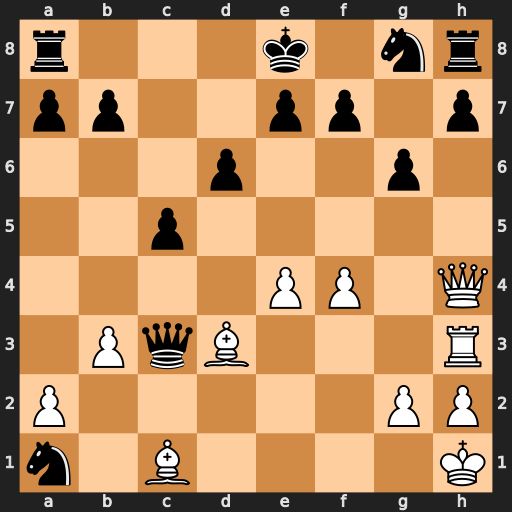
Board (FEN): r3k1nr/pp2pp1p/3p2p1/2p5/4PP1Q/1PqB3R/P5PP/n1B4K
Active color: w
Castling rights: kq
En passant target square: -
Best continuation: Bb5+ Kf8 Rxc3